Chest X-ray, PA view. Patient: 43 years old, sex M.
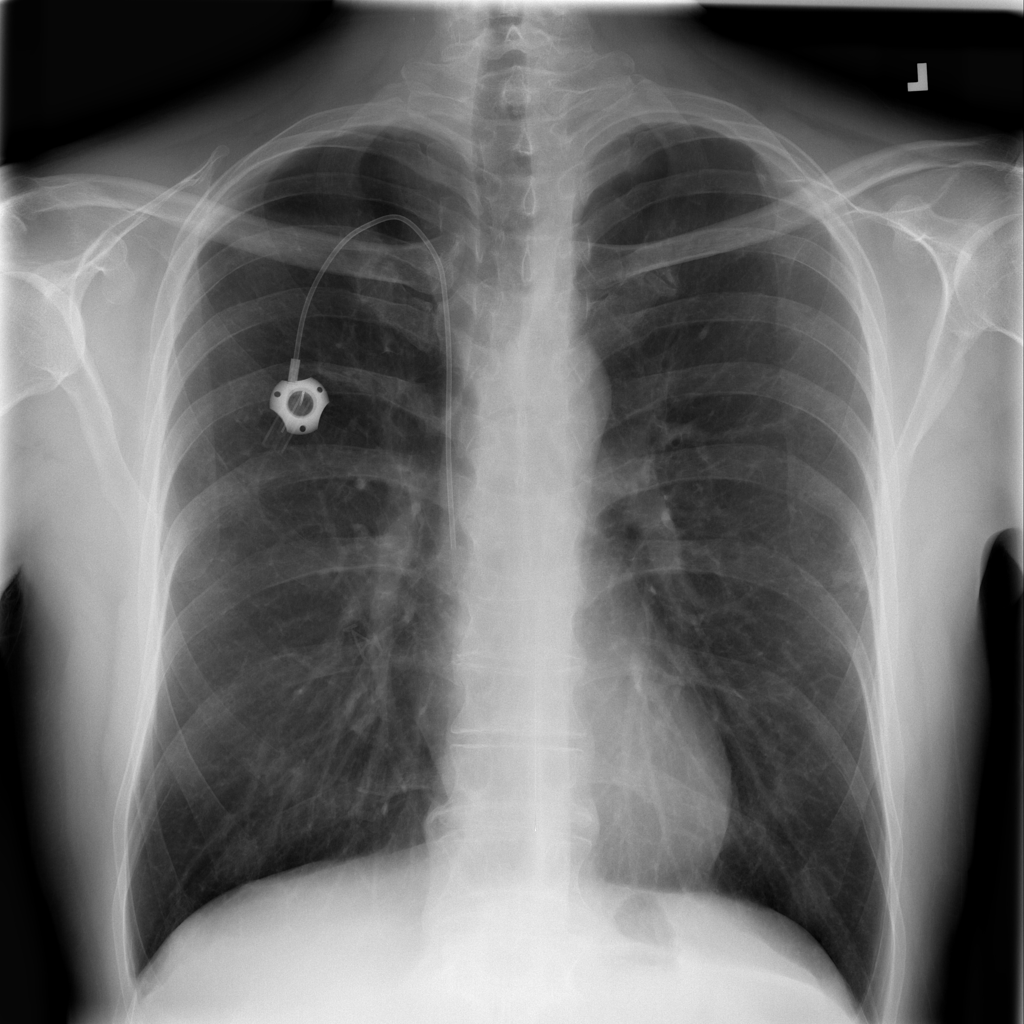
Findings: No Finding